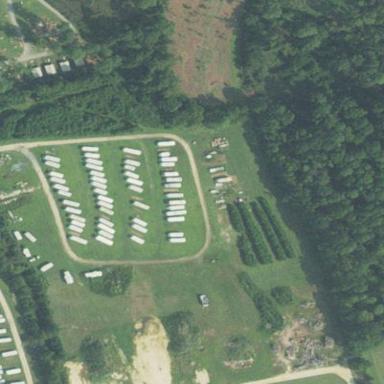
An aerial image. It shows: RV storage facility.